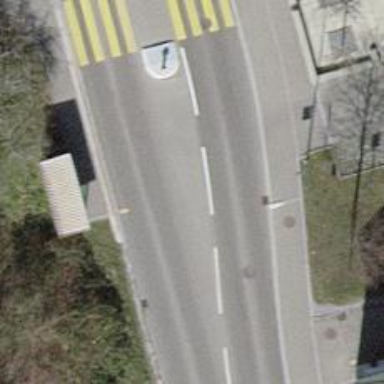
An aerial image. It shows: Public transport stop position.